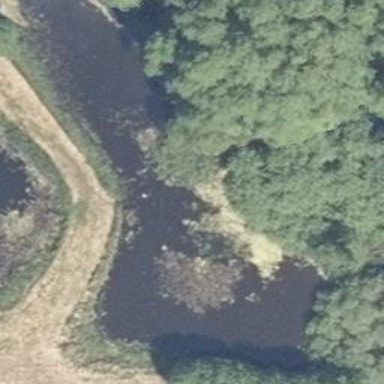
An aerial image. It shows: Pond with natural water.